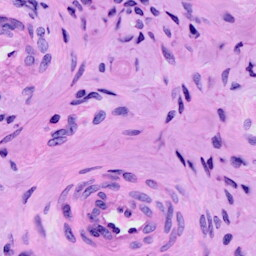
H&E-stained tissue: Cervix